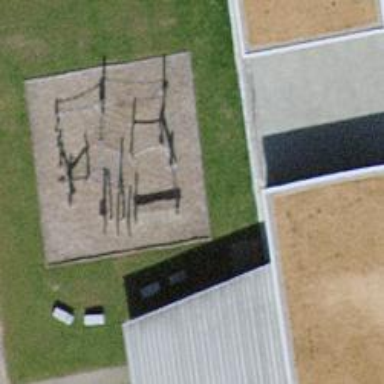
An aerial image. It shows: Playground area for leisure activities on the land.